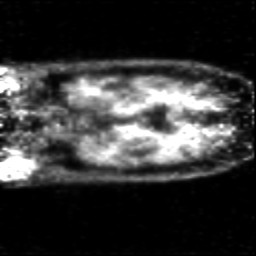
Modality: PET
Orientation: coronal
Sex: male
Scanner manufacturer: siemens